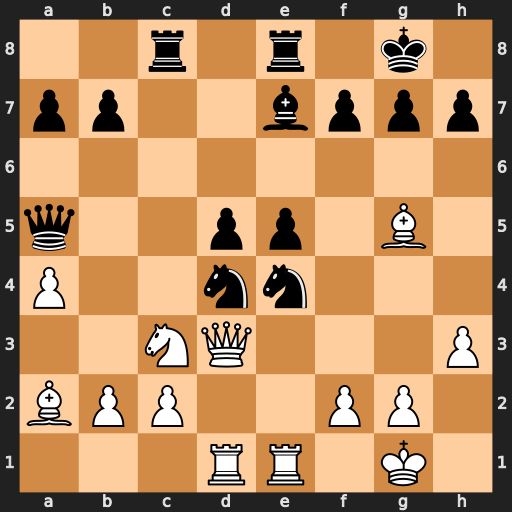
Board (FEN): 2r1r1k1/pp2bppp/8/q2pp1B1/P2nn3/2NQ3P/BPP2PP1/3RR1K1
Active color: w
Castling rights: -
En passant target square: -
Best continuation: Bxe7 Nxc3 bxc3